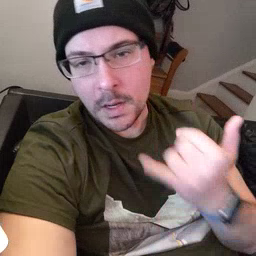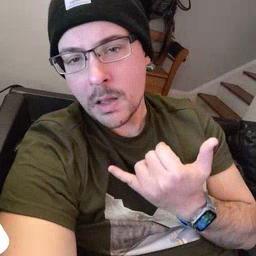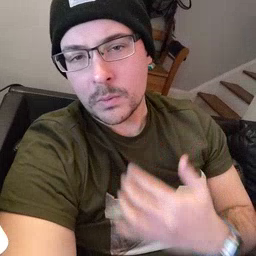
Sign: now